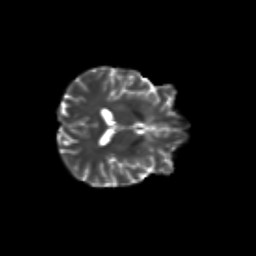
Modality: T2w
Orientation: axial
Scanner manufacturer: siemens
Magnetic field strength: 3 T
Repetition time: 9.2 s
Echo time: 0.084 s